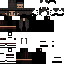
A female human skin with dark skin, wearing brown long hair dressed in a blue hoodie and black pants, featuring a closed mouth.